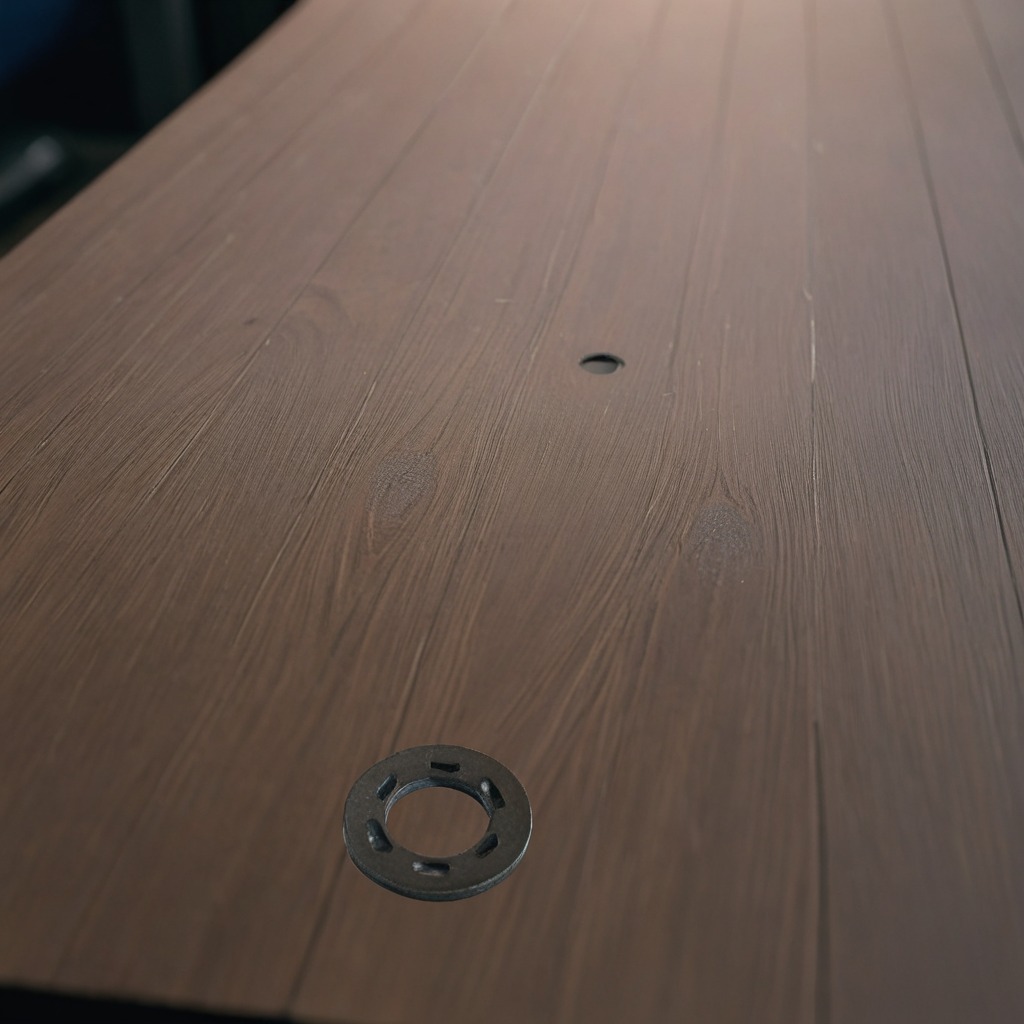
A flat metal washer is lying on the table.